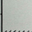
Piece: xx